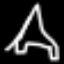
Label: The Eiffel Tower